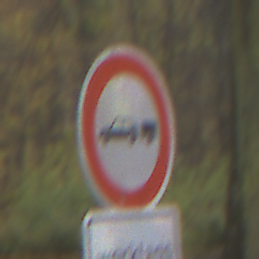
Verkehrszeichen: VerbotPersonenkraftwagenMitAnhaenger
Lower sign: ZeitangabenMitBeschraenkungAufWochentage1
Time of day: MorningAfternoon
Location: Outdoor (Nature)
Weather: Overcast
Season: Autumn
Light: Natural